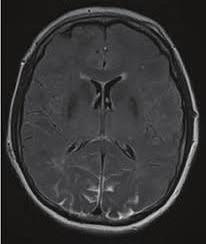
Label: notumor